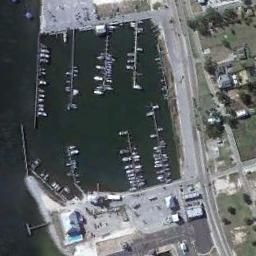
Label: harbor